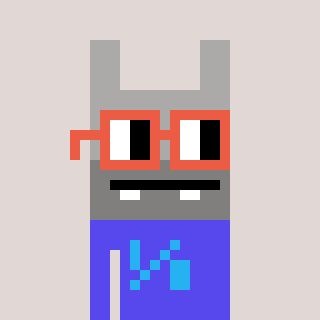
a pixel art character with square orange glasses, a rabbit-shaped head and a computerblue-colored body on a warm background